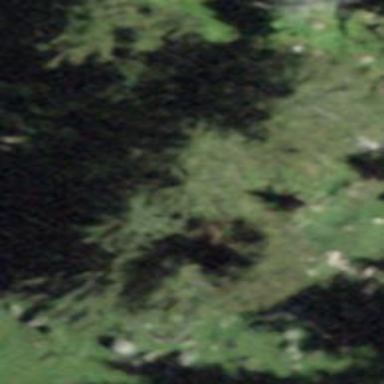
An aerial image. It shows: Forest area.